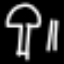
Label: mushroom